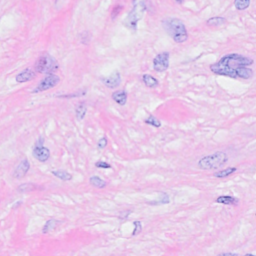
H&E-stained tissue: Breast